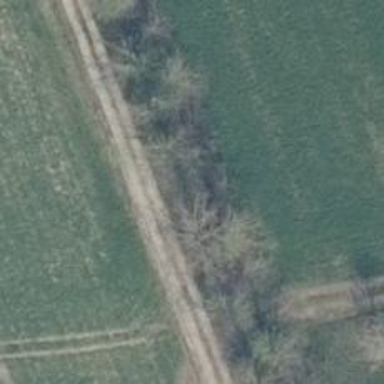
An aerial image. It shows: Row of trees in natural setting.